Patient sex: M
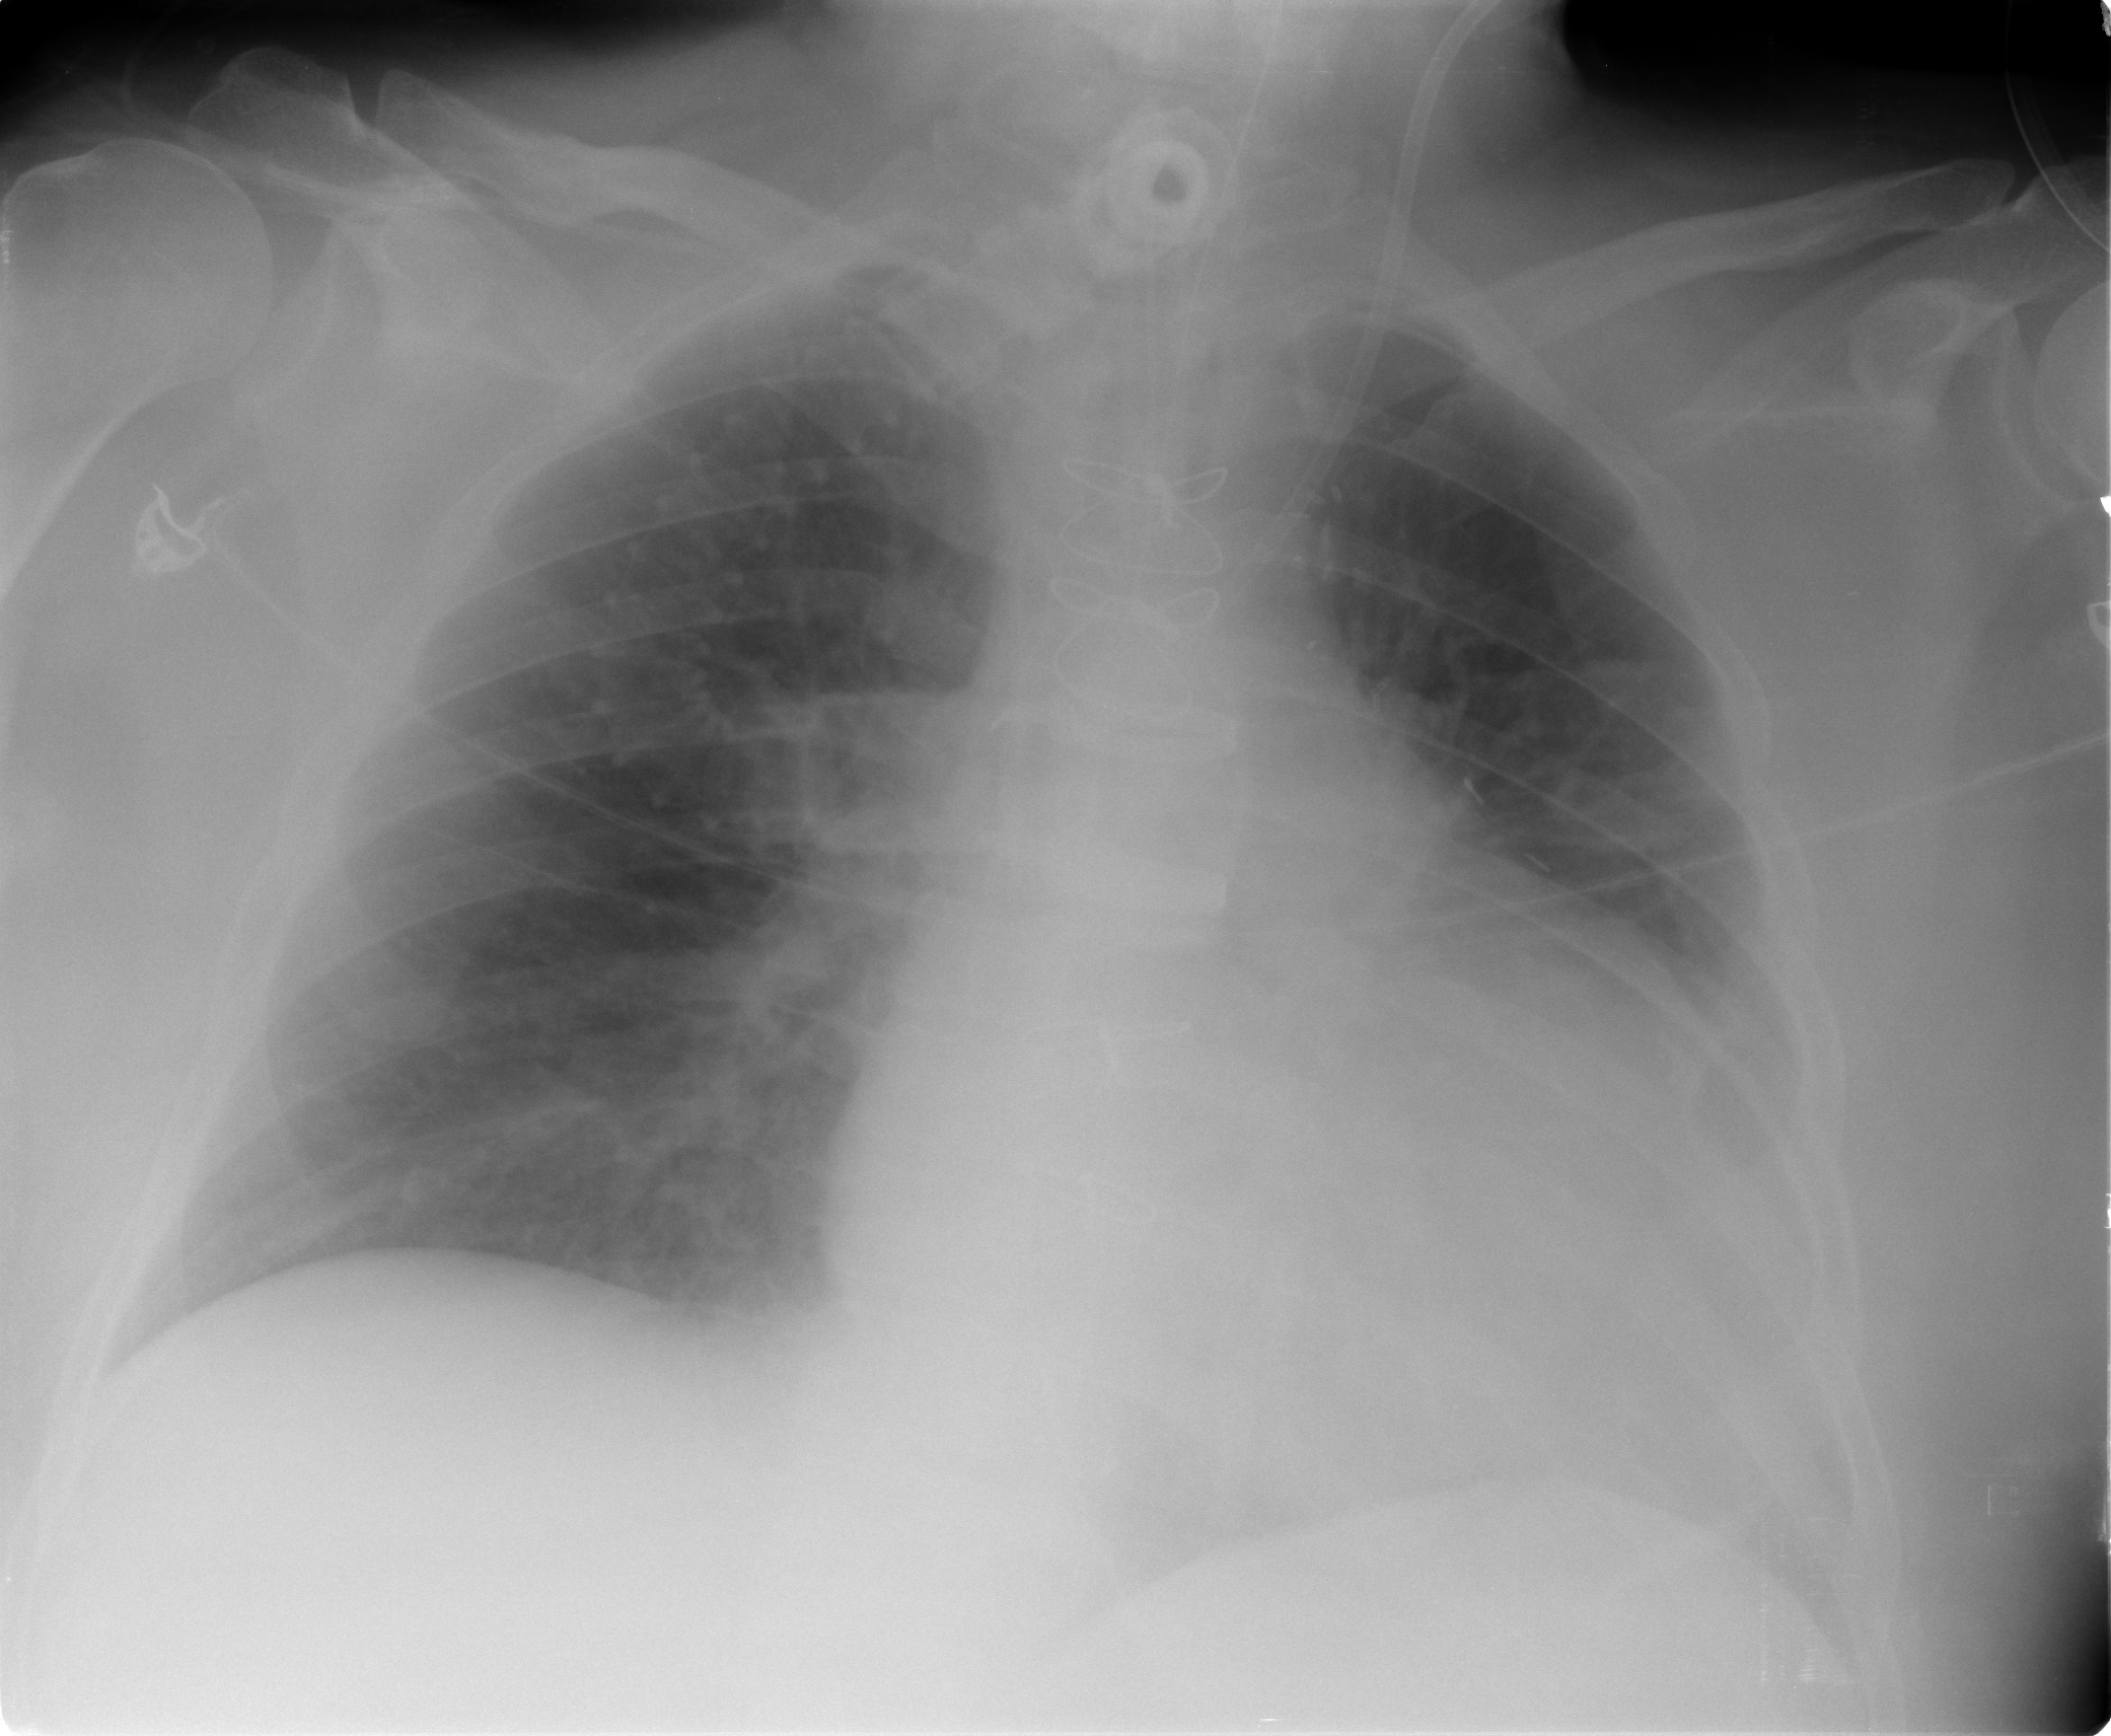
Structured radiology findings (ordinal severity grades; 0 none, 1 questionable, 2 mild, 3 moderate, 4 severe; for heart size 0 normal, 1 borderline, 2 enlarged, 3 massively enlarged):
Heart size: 2
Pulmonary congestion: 2
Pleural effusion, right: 0
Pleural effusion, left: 1
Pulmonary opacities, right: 0
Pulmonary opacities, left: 0
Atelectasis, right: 0
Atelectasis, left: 2